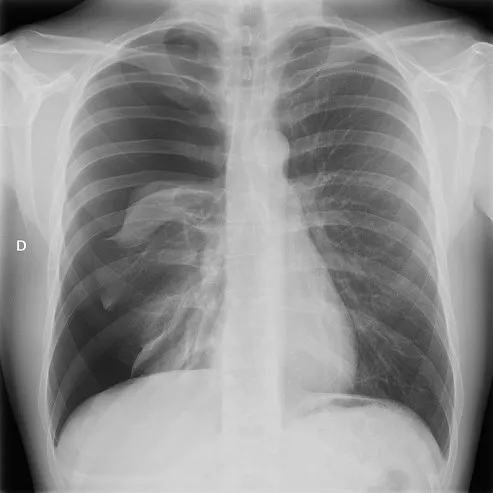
Thorax X-ray at the arrival.
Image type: radiology (x_ray)